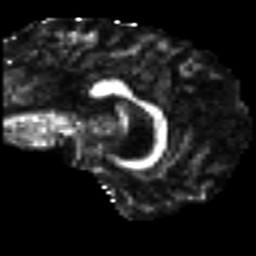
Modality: FA
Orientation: sagittal
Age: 29
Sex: male
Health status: healthy
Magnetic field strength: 3 T
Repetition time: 9 s
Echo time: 0.093 s